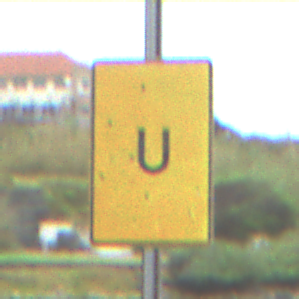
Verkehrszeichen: AnkuendigungOderFortsetzungUmleitungOhnePfeilsymbol
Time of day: Midday
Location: Roofed (Beach)
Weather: Overcast
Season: NotSpecified
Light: Natural